Question: I have 3 tables.
Table A contains the data that my query is going to be based on. It contains id1.
Table B is my connecting table, it contains 2 columns that I'm concerned with: id1 & id2.
Table C is my lookup table, it contains id2 and ReasonName. I need the column 'ReasonName' and all the data from table A.
If I do the following SQL:
'''
SELECT NAME,
STARTDATE,
ENDDATE,
REASON,
ID1
FROM TABLEA
LEFT JOIN TABLEB
ON TABLEA.ID1 = TABLEB.ID1
'''
I am then able to do a second join on to TableC, however this is where the problem lies.
There are multiple matches in TableC so therefore my totalrows increases. I need to avoid this.
See image for what TableC looks like:

If my SQL statement now looks like this:
'''
SELECT TABLEA.NAME,
TABLEA.STARTDATE,
TABLEA.ENDDATE,
TABLEA.REASON,
TABLEA.ID1,
TABLEC.REASONNAME
FROM TABLEA
LEFT JOIN TABLEB
ON TABLEA.ID1 = TABLEB.ID1
LEFT JOIN TABLEC
ON TABLEB.ID2 = TABLEC.ID2
'''
Then my rows increase by around 1000. This is because it is quite possible that TableA.id1 matches multiple id2's found in TableC. It then duplicates rows apart from the different TableC.ReasonName.
In TableC there is one ReasonName that I am concerned with. For this example I will say it is 'reasonf'.
What I need is to bring through ReasonName from TableC, BUT only the ones that contain reasonf, the rest I want to say NULL or to do a COALESCE with 'No Reason'.
I have tried putting a WHERE clause into the statement. See SQL:
'''
SELECT TABLEA.NAME,
TABLEA.STARTDATE,
TABLEA.ENDDATE,
TABLEA.REASON,
TABLEA.ID1,
TABLEC.REASONNAME
FROM TABLEA
LEFT JOIN TABLEB
ON TABLEA.ID1 = TABLEB.ID1
LEFT JOIN TABLEC
ON TABLEB.ID2 = TABLEC.ID2
WHERE TABLEC.ID2 = 'asd1f5as98a4'
'''
But then it will only bring though those records where there is a match with 'reasonf', I want it to display reasonf people and ignore the rest (leave as null or something) so I have no duplicates but my full result set.
I'm thinking I may need to change to a right join or possibly change the WHERE but I'm not entirely sure.
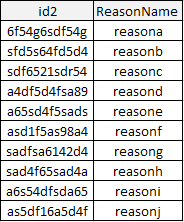
Answer: Move your WHERE clause into the join...
'''
select
TableA.name,
TableA.startDate,
TableA.endDate,
TableA.Reason,
TableA.id1,
COALESCE(TableC.ReasonName, 'No Reason') AS FilteredReasonName
from
TableA
left join
TableB
on TableA.id1 = TableB.id1
and TableB.id2 = 'asd1f5as98a4'
left join
TableC
on TableB.id2 = TableC.id2
'''
Now, TableB only joins if it is ReasonF or not at all. Then the next join goes and looks up the ReasonName for that code.
If nothing is found, the COALESCE() replaces the NULL with ''No Reason''.